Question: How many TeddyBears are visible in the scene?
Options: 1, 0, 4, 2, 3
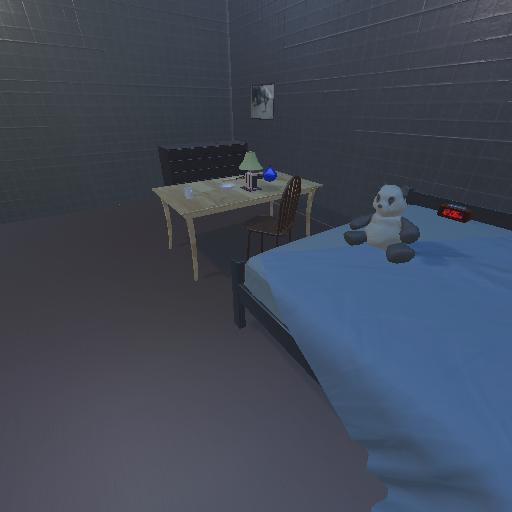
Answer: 1